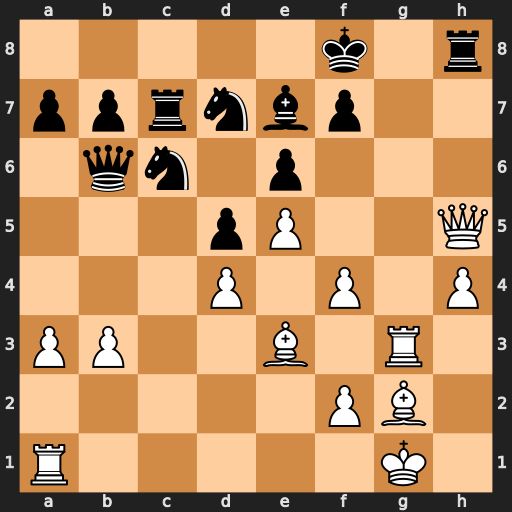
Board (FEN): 5k1r/pprnbp2/1qn1p3/3pP2Q/3P1P1P/PP2B1R1/5PB1/R5K1
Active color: w
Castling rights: -
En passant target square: -
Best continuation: Qxh8#